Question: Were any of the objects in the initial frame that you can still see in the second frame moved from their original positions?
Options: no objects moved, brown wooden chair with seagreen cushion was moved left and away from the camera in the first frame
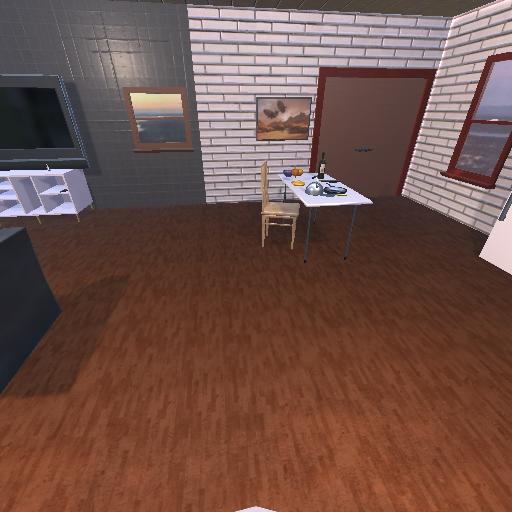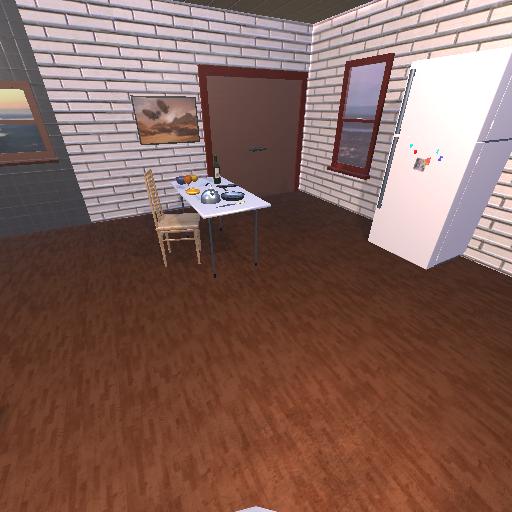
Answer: no objects moved